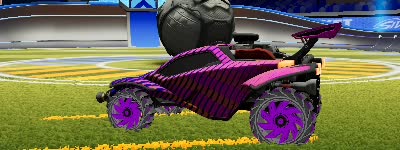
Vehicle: octane